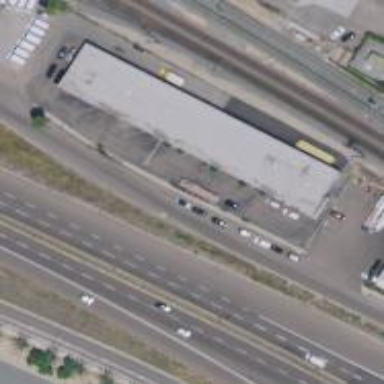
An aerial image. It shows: Industrial building.